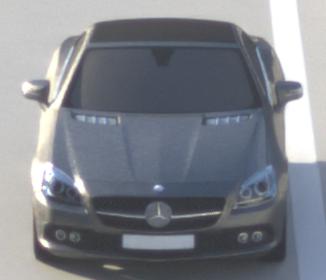
Make: Mercedes-Benz
Model: SLK 200
Detailed model: SLK-Class (172)
Model produced from: 2011/03
Model produced until: 2015/04
Doors: 2
Color: gray
Road condition: dry road
Daytime: sunrise or sunset
Contrast: medium contrast